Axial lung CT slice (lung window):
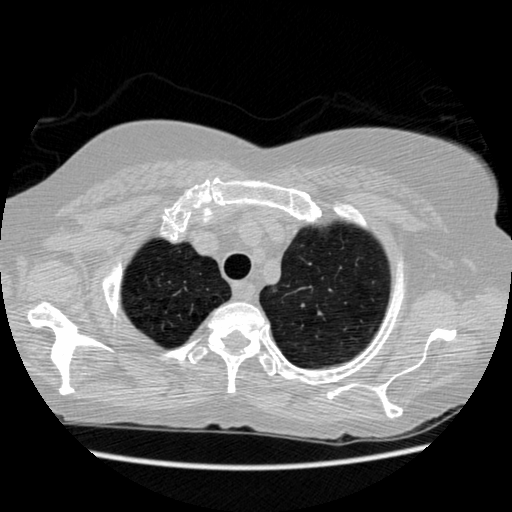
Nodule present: no